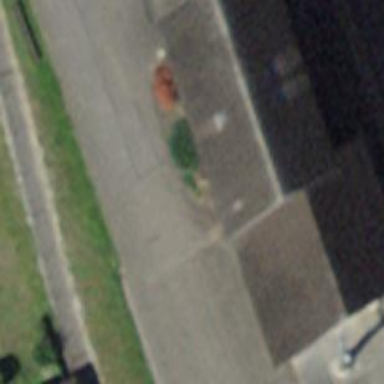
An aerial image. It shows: Train station building.